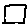
Label: square